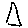
Label: triangle